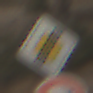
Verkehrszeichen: EndeVorfahrtsstrasse
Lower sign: Geschwindigkeit120
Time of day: SunriseSunset
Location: Outdoor (RoadRail)
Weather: PartlyCloudy
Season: NotSpecified
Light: Natural